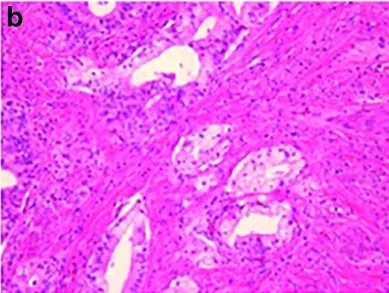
Final histopathologic slides. And 20 x on the right H&E, hematoxylin and eosin.
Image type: pathology (h&e)